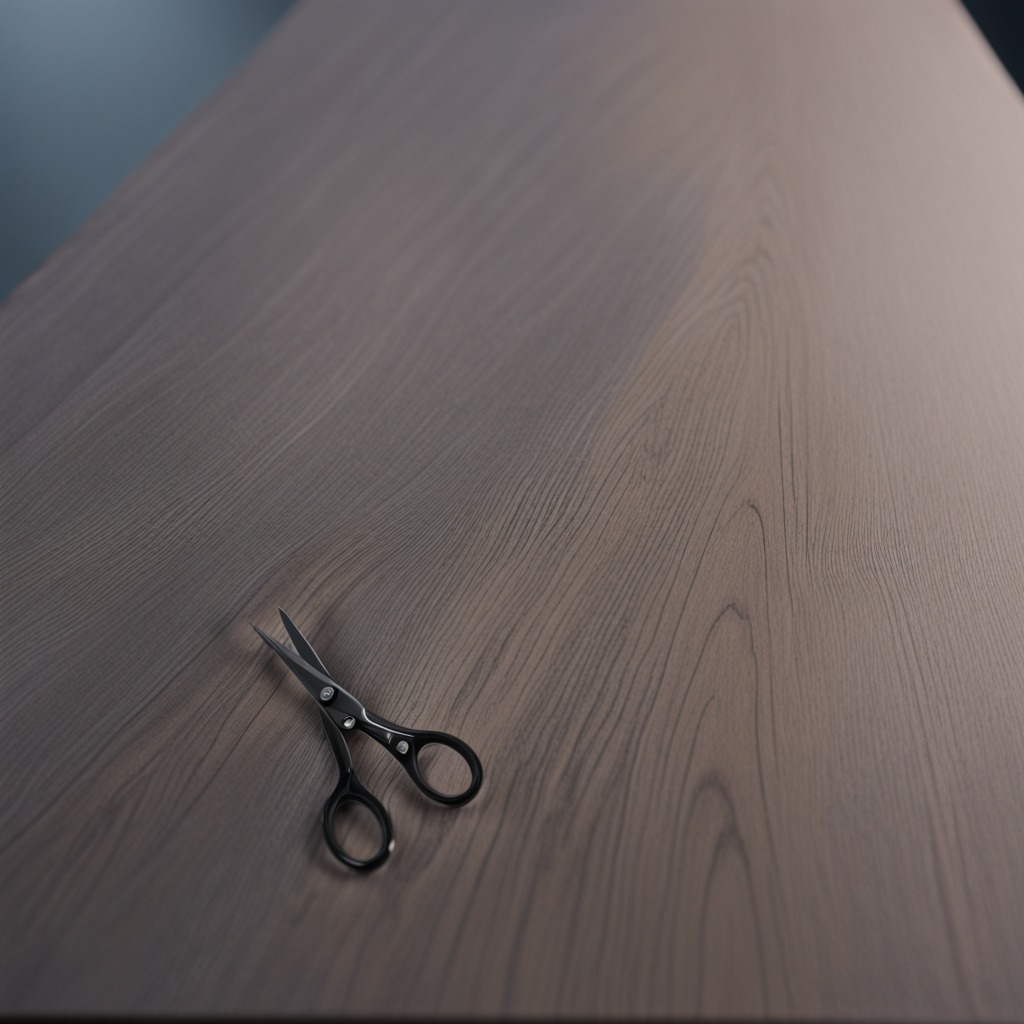
A scissor lies on the old table with faint burn marks in a small garage at twilight.